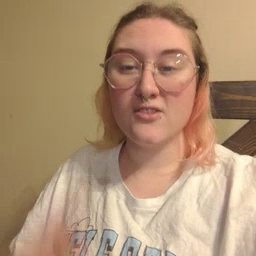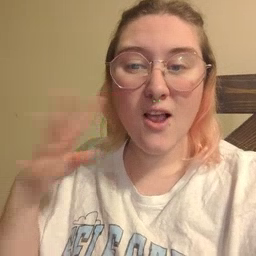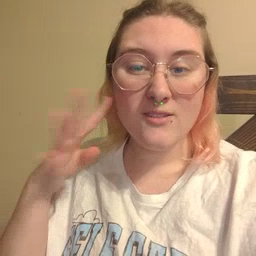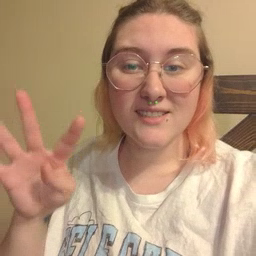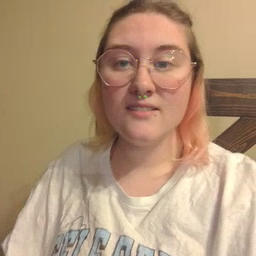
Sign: noisy